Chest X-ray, PA view. Patient: 58 years old, sex F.
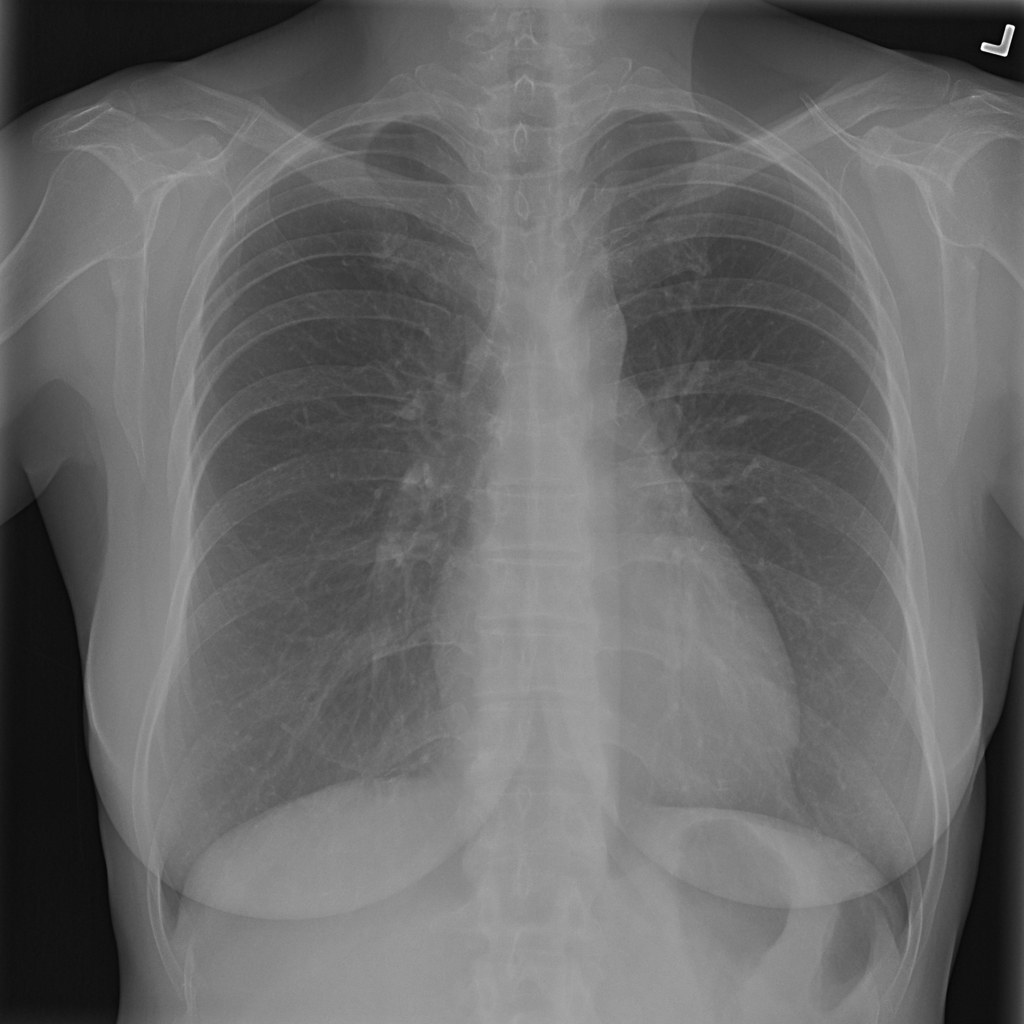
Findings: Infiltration